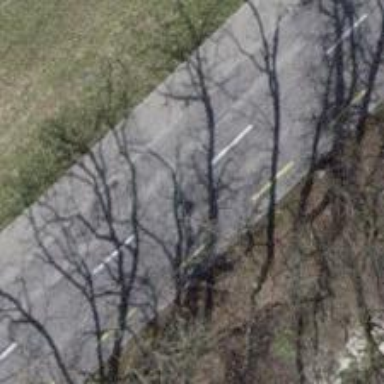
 featuring cycle track on the left side."